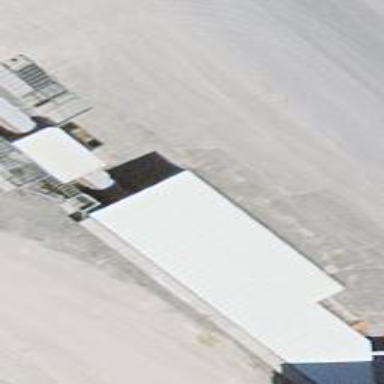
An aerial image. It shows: View of roof of building.